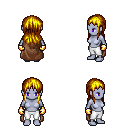
a pixel art fantasy rpg character, female body template, dark elf, purple skin, brown cape, white pants, blonde unkempt hairstyle, gold gloves, four views (front, back, left, right), 2x2 character sprite sheet, small pixel art, hard edges, no anti-aliasing